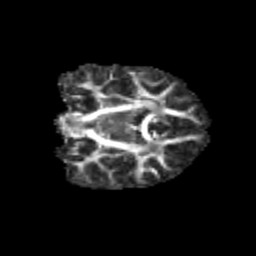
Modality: FA
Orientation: coronal
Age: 11
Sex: female
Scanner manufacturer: siemens
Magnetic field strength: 3 T
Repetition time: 3.8 s
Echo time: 0.07 s